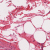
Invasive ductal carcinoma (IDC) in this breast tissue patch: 0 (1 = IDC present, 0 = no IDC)